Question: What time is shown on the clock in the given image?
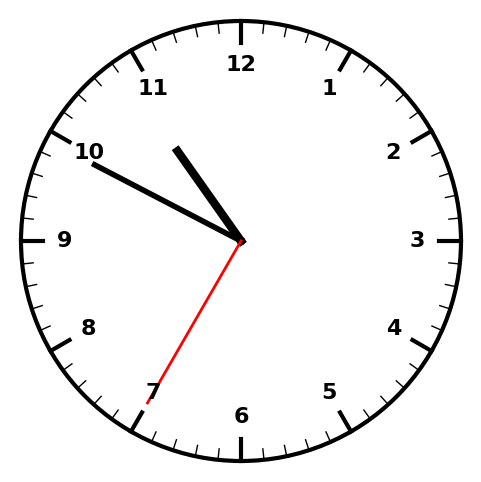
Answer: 10:49:35